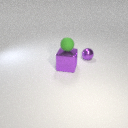
large purple metal cube to the left of small purple metal sphere